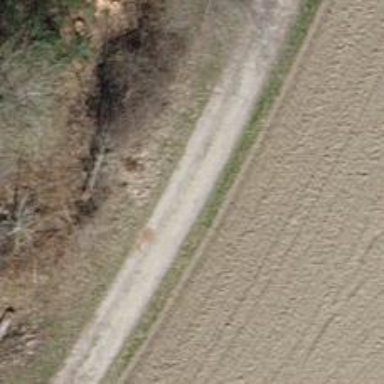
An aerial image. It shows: Track with grade 2 gravel surface.